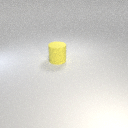
large yellow rubber cylinder